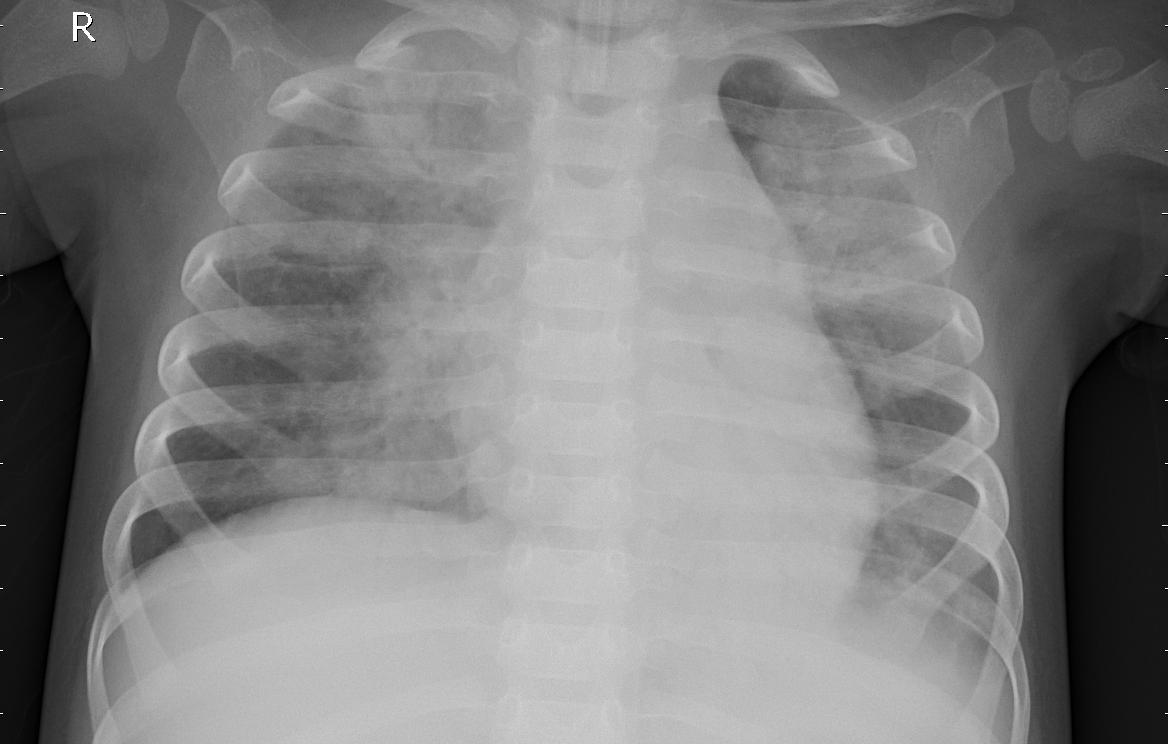
Diagnosis: PNEUMONIA